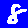
Digit: 8